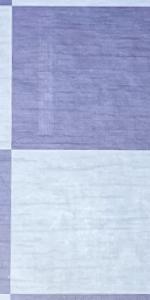
Label: Empty